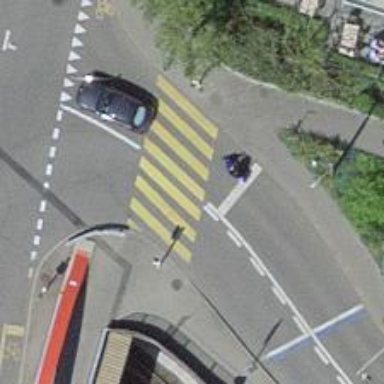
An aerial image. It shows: Road crossing with traffic signals.